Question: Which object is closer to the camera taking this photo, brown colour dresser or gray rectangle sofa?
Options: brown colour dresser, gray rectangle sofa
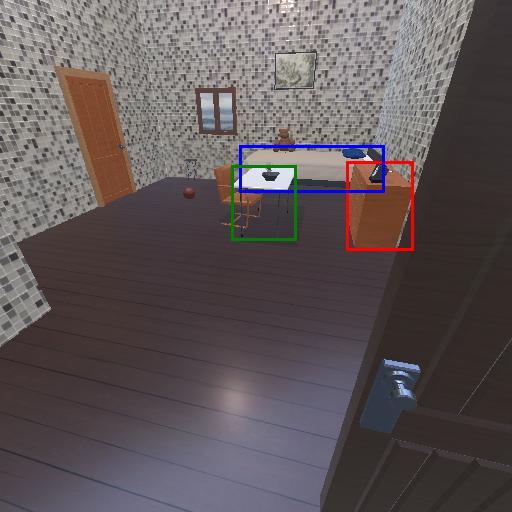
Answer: brown colour dresser